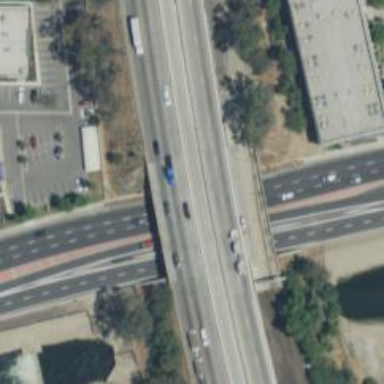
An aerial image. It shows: Motorway bridge.